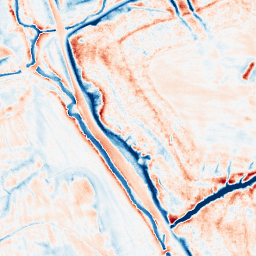
Category: edge_preserving
Decomposition family: anisotropic_diffusion
Decomposition parameters: iterations: 50
kappa: 50
gamma: 0.2
Upsampling method: sinc_hamming
Upsampling parameters: scale: 4
kernel_size: 16
Upsampling scale: 4